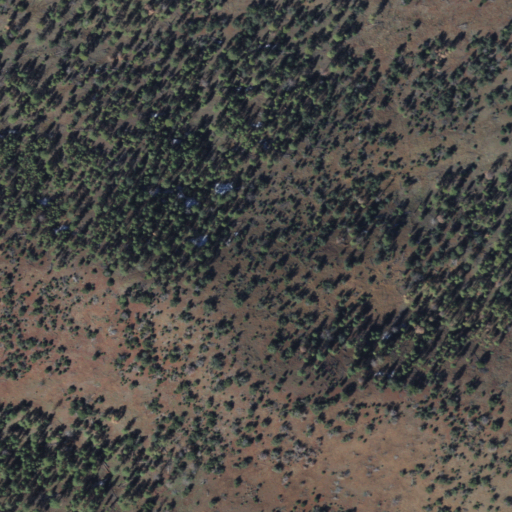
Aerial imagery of mountain in Arizona named Elk Hill containing evergreen forest, shrub, and open development